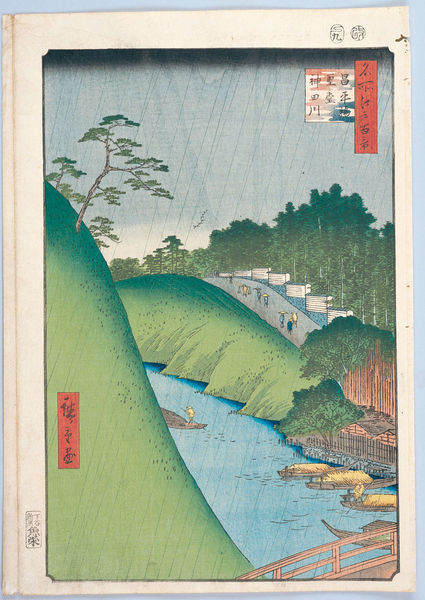
Titel: 100 berühmte Ansichten von Edo
Künstler: Utagawa Hiroshige
Schlagwörter: baum, berg, blau, himmel, wasser, bäume, fluss, gelb, grün, menschen, ufer, braun, grau, strasse, zeichnung, rot, weg, leute, hügel, brücke, kanal, wald, boot, boote, holzschnitt, japan, schiffe, schrift, berge, ladung, steg, geländer, japanisch, schriftzeichen, regen, druckgrafik, asiatisch, stempel, chinesisch, karte, fjord, brückengeländer, namenskartusche